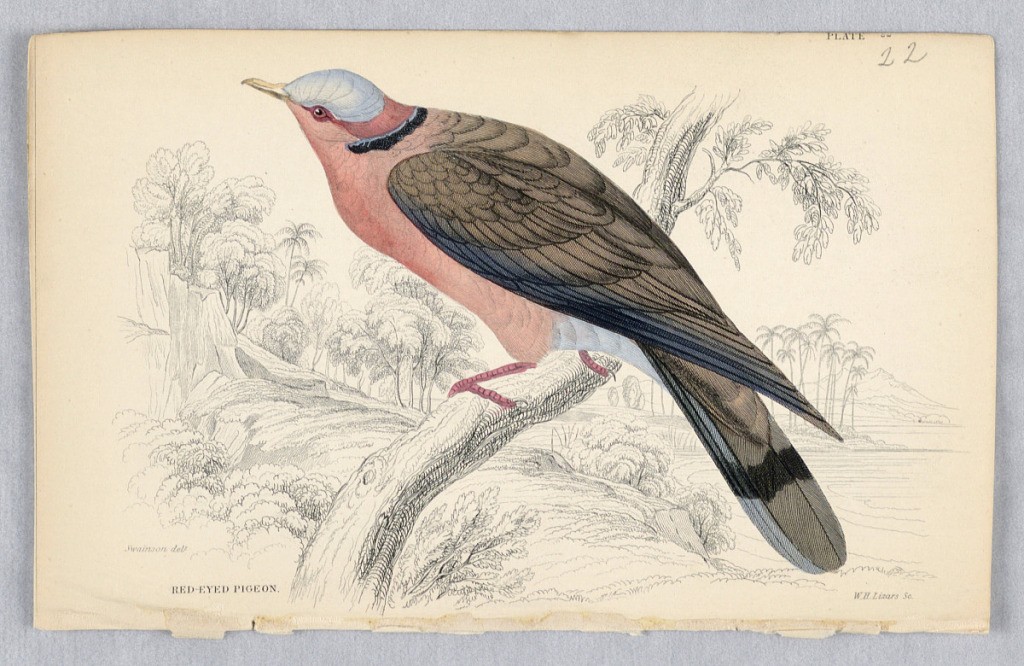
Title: Red-Eyed Pigeon, Plate 22 from Birds of Western Africa
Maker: William Home Lizars, Scottish, 1788 - 1859
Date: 1837
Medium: Engraving, brush and watercolor on paper
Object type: Print
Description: Bird on a branch, near the sloped bank of a lake. The bird has a pink body, brown back, and wings, and pale blue cap and tail feathers. Title and artists' names below.